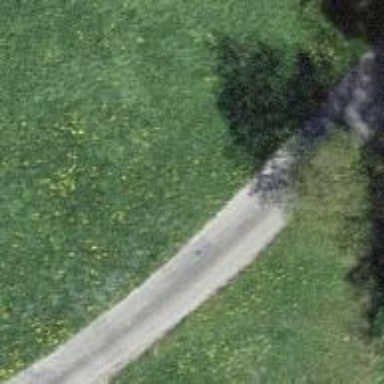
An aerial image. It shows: Unclassified road with asphalt surface.